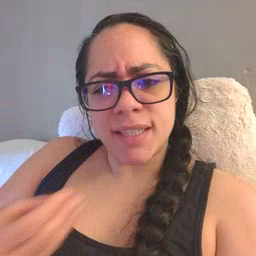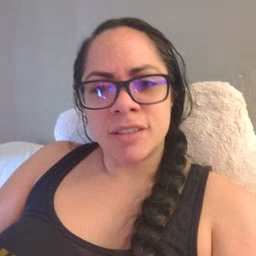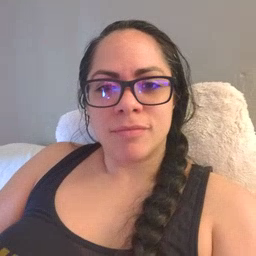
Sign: pretty